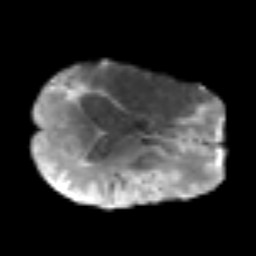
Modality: T2w
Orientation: axial
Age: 40
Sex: male
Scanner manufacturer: siemens
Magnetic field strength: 3 T
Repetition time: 3.2 s
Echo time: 0.081 s